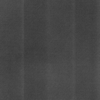
Label: dusty